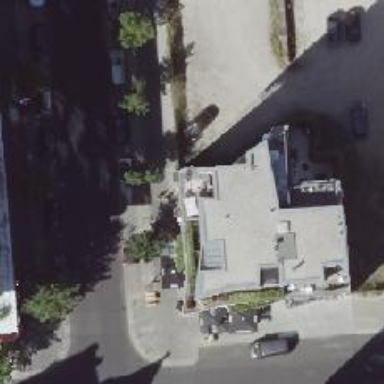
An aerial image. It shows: Beauty shop.